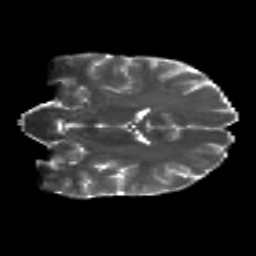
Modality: T2w
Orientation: coronal
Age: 18
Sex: male
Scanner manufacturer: siemens
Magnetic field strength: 3 T
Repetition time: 8.8 s
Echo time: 0.085 s